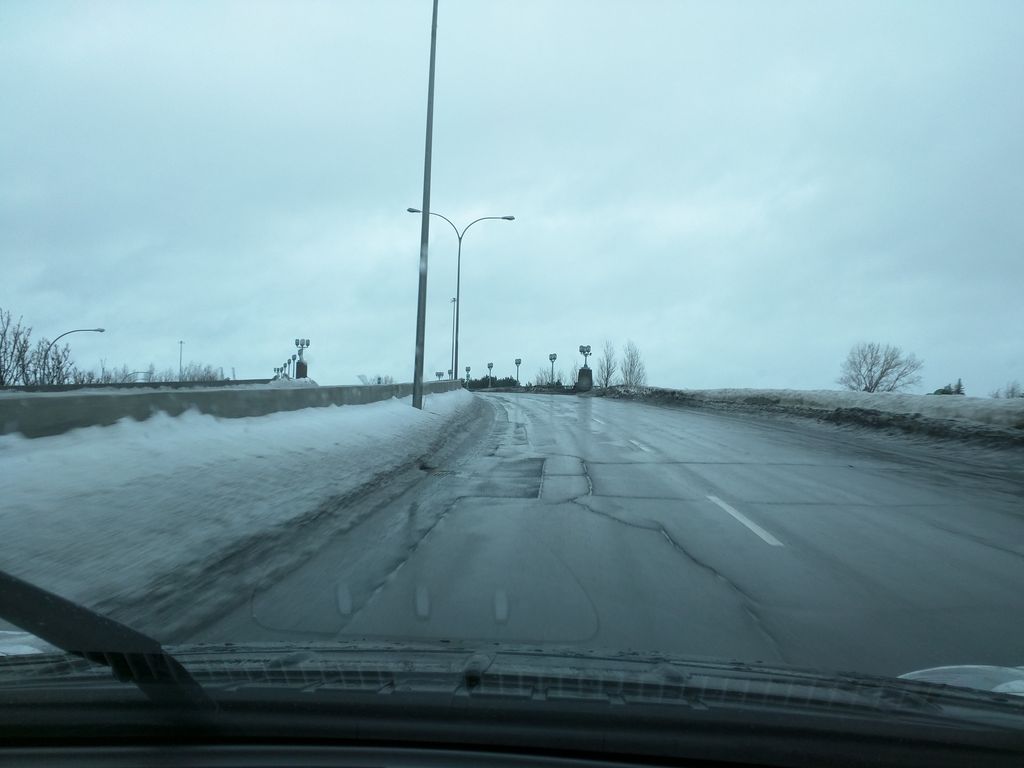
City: montreal